Interaction volume radius: 10 \u00c5
Interaction volume height: 10 \u00c5
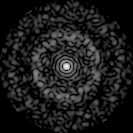
Disorder parameter: 0.8107